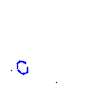
Particle: proton